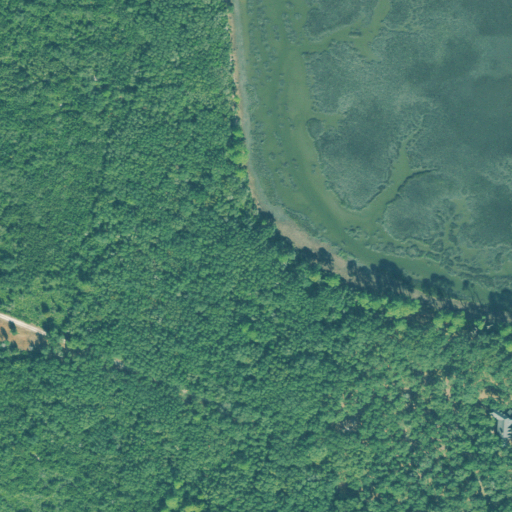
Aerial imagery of cliff(s) in Georgia named Stockwell Bluff containing evergreen forest, herbaceous wetlands, woody wetlands, and open development